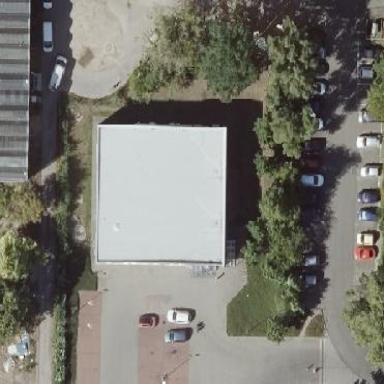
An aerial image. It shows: Flat-roofed retail building.